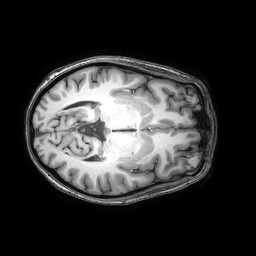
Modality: T1w
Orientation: axial
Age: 29
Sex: female
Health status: healthy
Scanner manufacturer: philips
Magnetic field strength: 3 T
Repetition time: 0.0079 s
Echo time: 0.0035 s